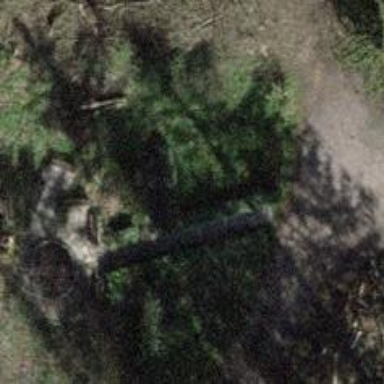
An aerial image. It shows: Bench for seating.